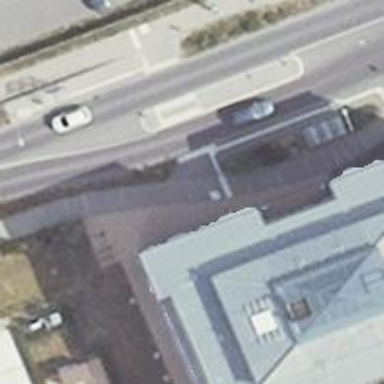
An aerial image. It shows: Footway along the road.